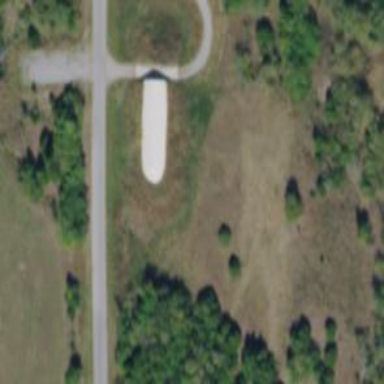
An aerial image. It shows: Military bunker.